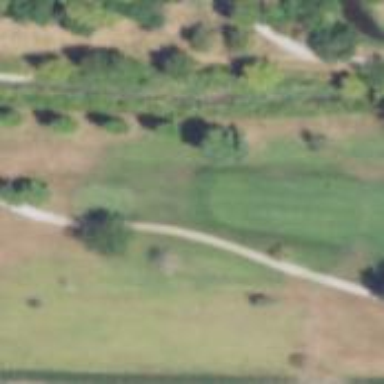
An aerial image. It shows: Service road used as golf cart path.